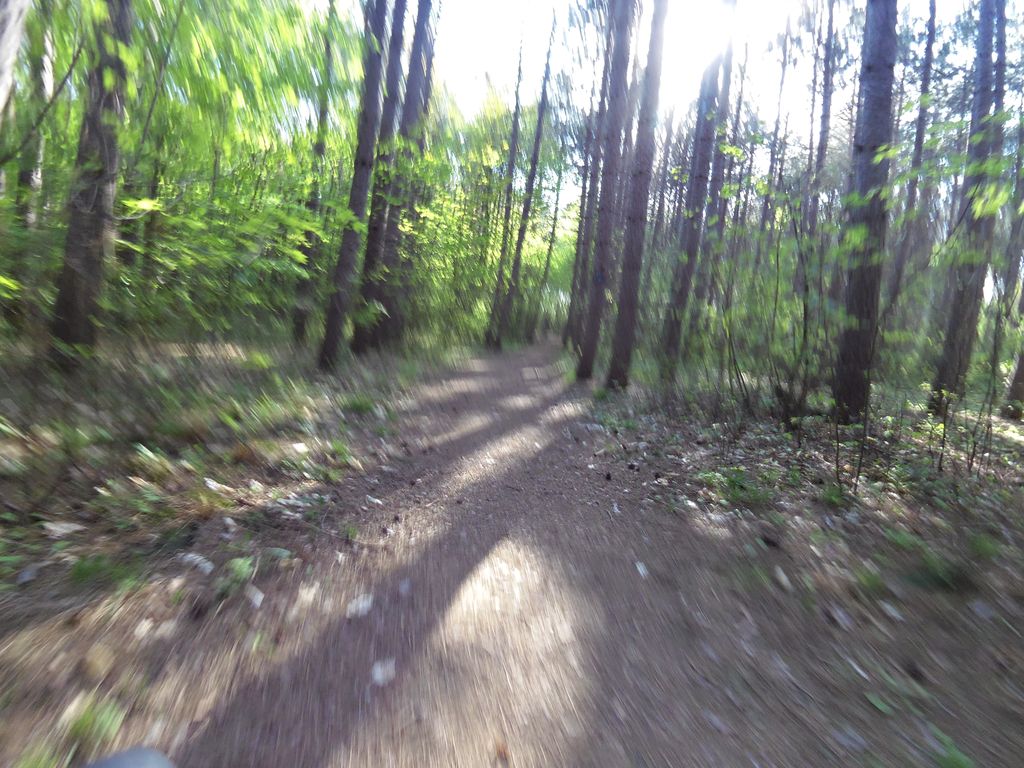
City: ottawa-gatineau